Question: At the moment i got a game project going where i will use the BasicEffect from XNA with defaultlighting on.
Simply put in class RenderLibManager
'''
effect = new BasicEffect(device);
effect.EnableDefaultLighting = true;
'''
This is working well on the normal 3D models, we got trees and a guy from the MSDN samples.
The problem is when i try to fetch the same basic effect from RenderLibManager to the world terrain file. I fetch it by doing
'''
BasicEffect effect;
effect = RenderLibManager.effect;
'''
And then i set the texture, cameraViewMatrix and cameraProjectionMatrix.
So when i start the game the terrain has a very dark blueish lighting. I don't really know why, but i was hoping someone could point me in the right direction.
Best regards,
Kerrai

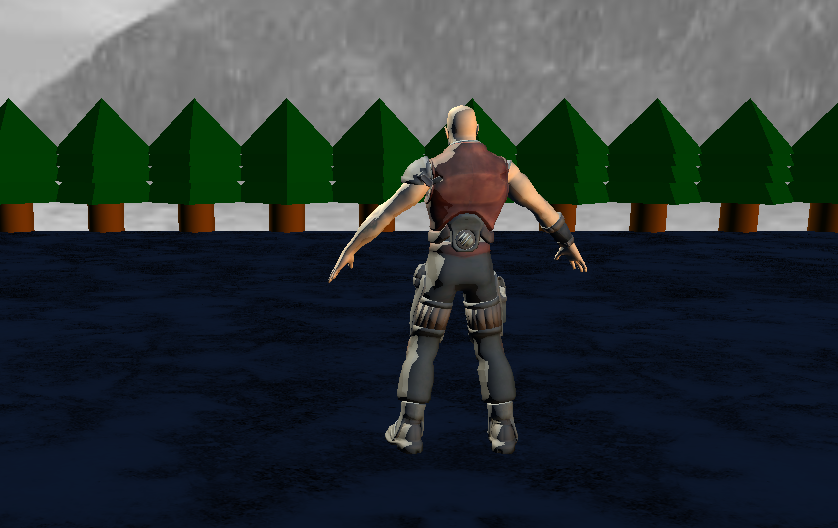
Answer: I actually found the error on my own. After a very long investigation i had forgotten to generate the normals of the terrain, or even set them in the vertex buffer.
Thank you all for looking into the answer at least